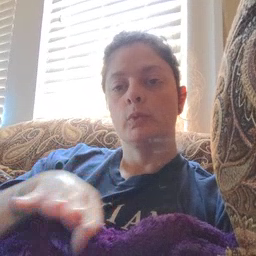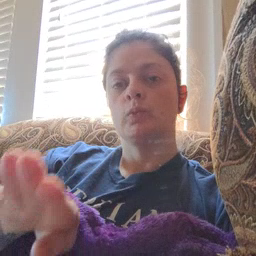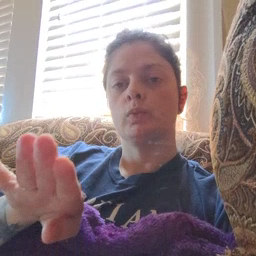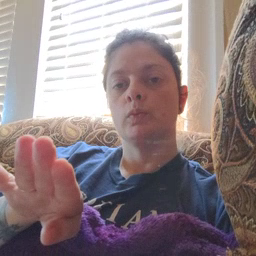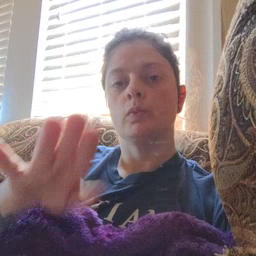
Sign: into